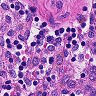
Metastatic tissue present: no